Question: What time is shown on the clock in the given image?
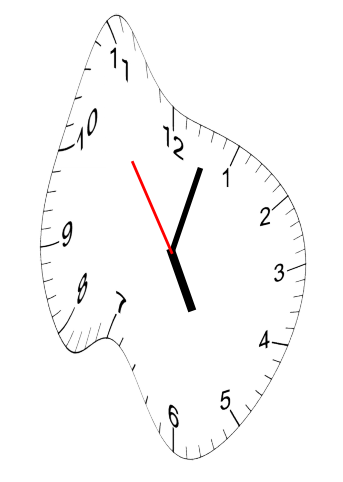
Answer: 05:02:54